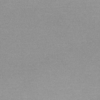
Label: dusty